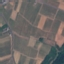
Land use / land cover: PermanentCrop